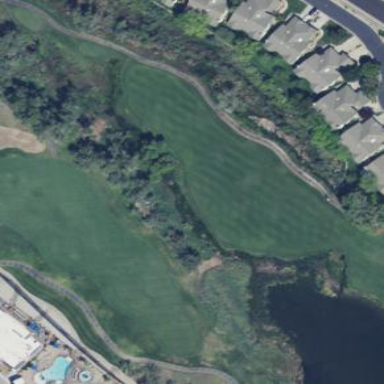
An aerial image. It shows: Area with grass used as rough in golf course.